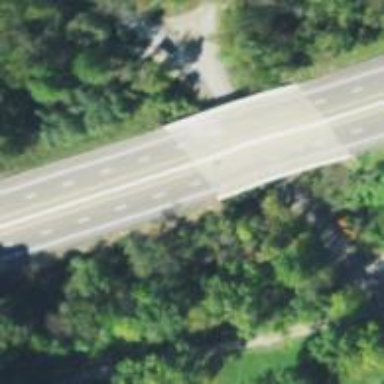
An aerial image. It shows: Trunk highway with expressway features.